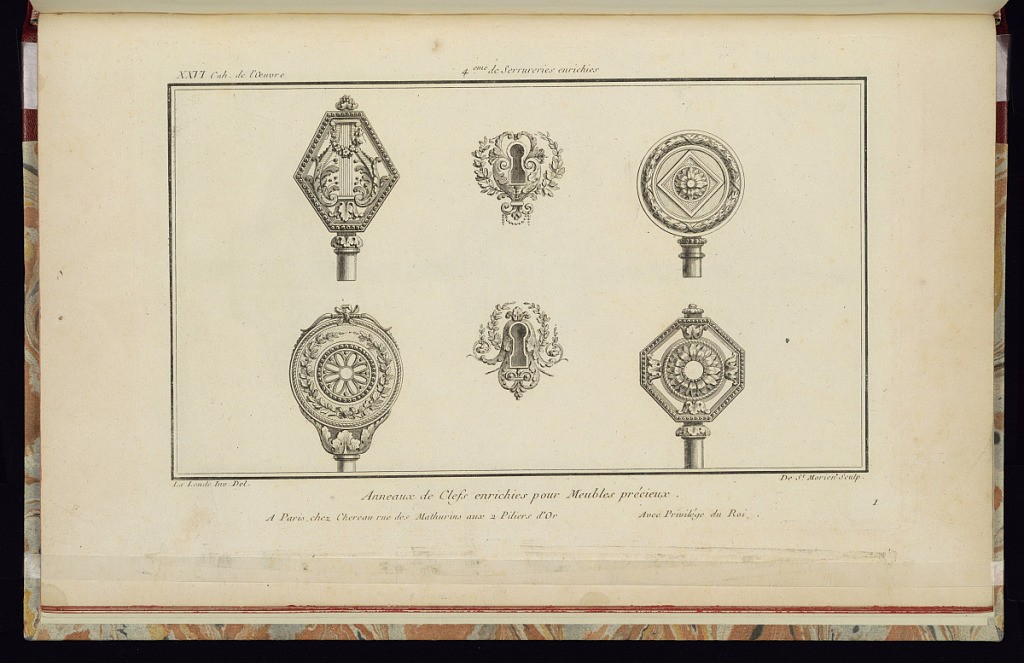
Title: Anneaux de Clefs enrichies pour Meubles précieux
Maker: Richard de Lalonde, French, active 1780–96
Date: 1775-1784
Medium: Etching on off-white laid paper
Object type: Print
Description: Designs for four key tops and two key ports. The one at top left is hexagonal and features a harp within; the one at top right is circular and has a rosette set in a lozenge in the center; the one at lower left is round and has bands of ribbon twist, branches with leaves, and bead course around a central rosette; the one at lower right is octagonal with a bead course frame and a rosette within. The plate is signed and numbered.